Question: '''
#-*- coding:utf-8 -*-
l = ['cdU>+O -bQ...+aPoOm', 'cdAk""MXr0!Nswags', 'cwz'fdpS7Z']
print l[0]
'''
and the output is

Why is the output so strange?
I hope when I print 'l[0]', I can see ''cdU>+O -bQ...+aPoOm'', what should I do?
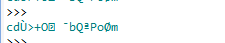
Answer: replace '\' with '\' as shown
'''
l = ['cd\xd9>+O\0x17 \xafbQ\x85\x86\xaaPo\xd8m', 'cd\xc3k\x9b\x1d\x84MXr0!\xd1\xec\x86\xab\x01', 'cw\x1c\x9e\x08\x05'\x8f\x9dfd\
xd0\xbfS7\x9dZ\x8f']
print l[0]
cdU>+O -bQ...+aPoOm
'''